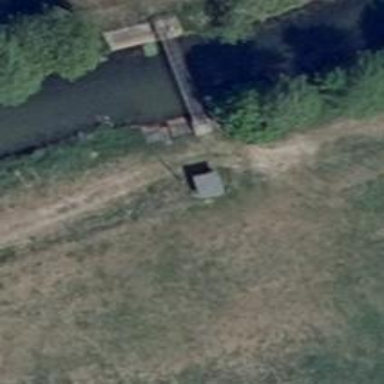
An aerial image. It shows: Metal bridge over path.